Question:
I'm using GNU Emacs on 64bit Ubuntu. Monaco font works well, except the gap between each letter is too wide, thus causing each line of codes to spread too widely. I thought maybe it was a problem with the font, but then Ubuntu terminal was capable of handling the exactly same font with a narrower horizontal margin.
Is there any method I can try to adjust the horizontal linespacing in Emacs?
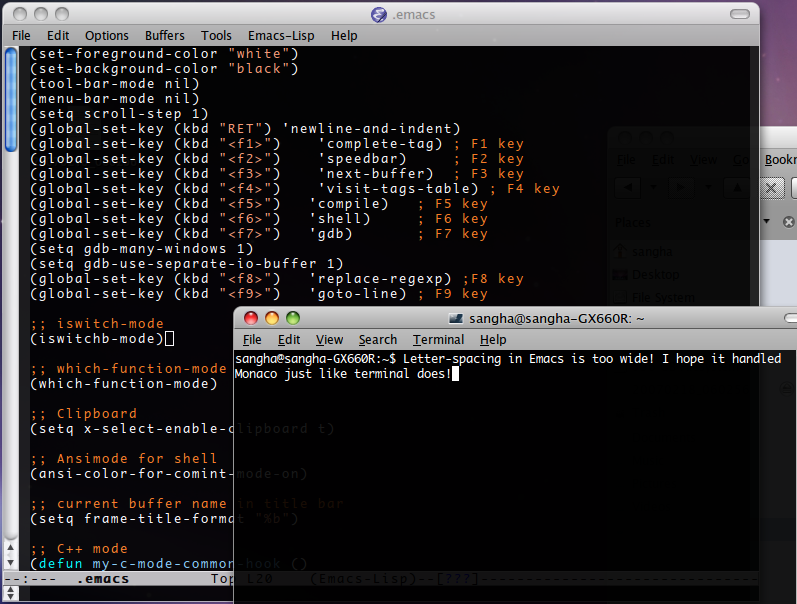
Answer: Have you checked that Emacs and terminal really display the font differently? In your screenshot, the font size itself in Emacs is bigger.
Anyways, you can choose different spacing values when setting a font by appending them to the font name, e.g. '"Monaco-10:spacing=110"'. Try if you can get the behaviour you want this way.
EDIT: Maybe the second paragraph of my answer should be disregarded. I basically guessed this based on the output of 'describe-font', but further experiments with it didn't yield satisfying results.